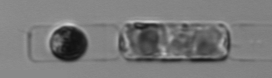
Label: Guinardia_delicatula_TAG_internal_parasite